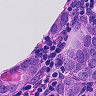
Metastatic tissue present: yes